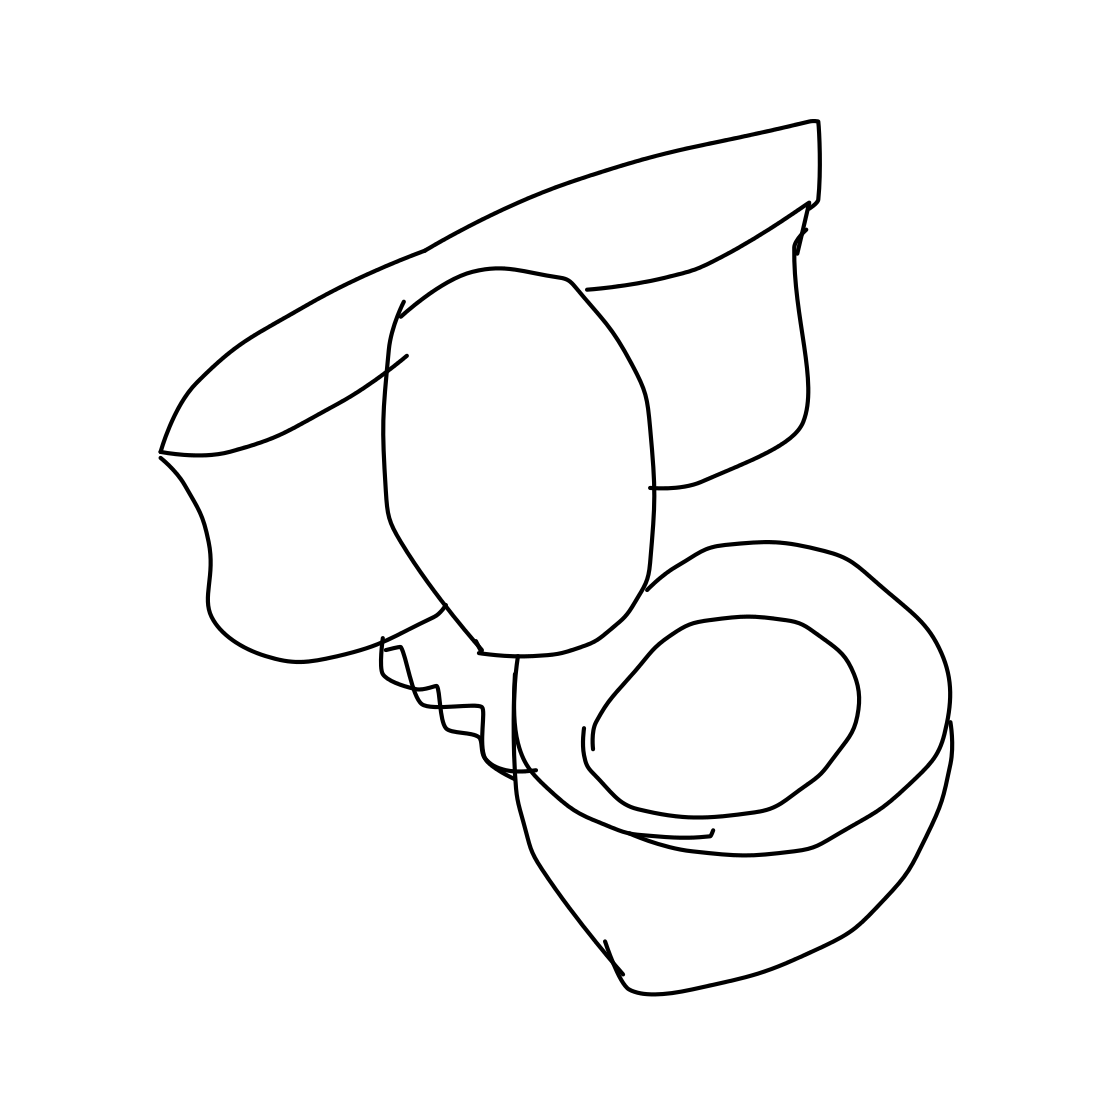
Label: toilet